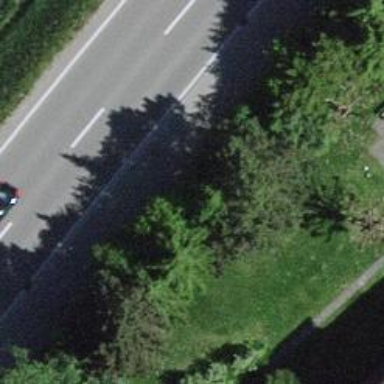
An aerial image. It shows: Cycleway.